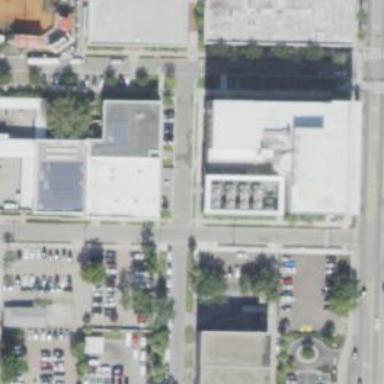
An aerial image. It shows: Arts centre located in building.